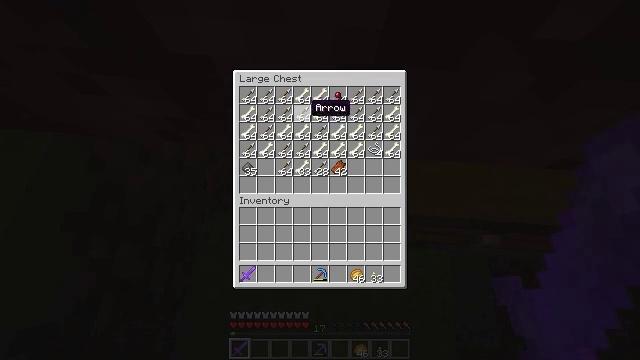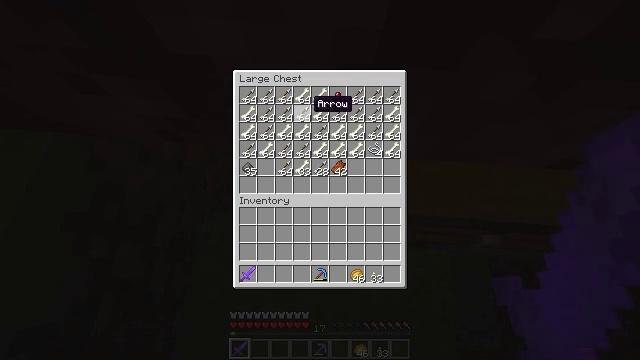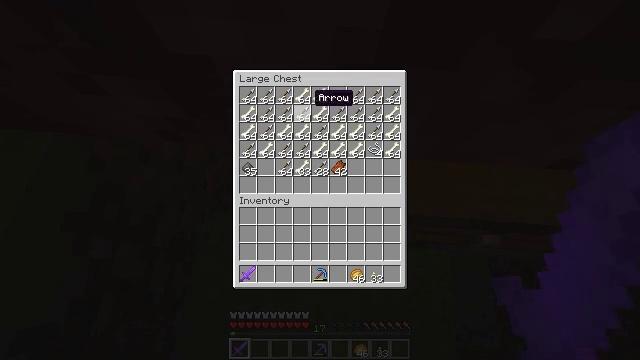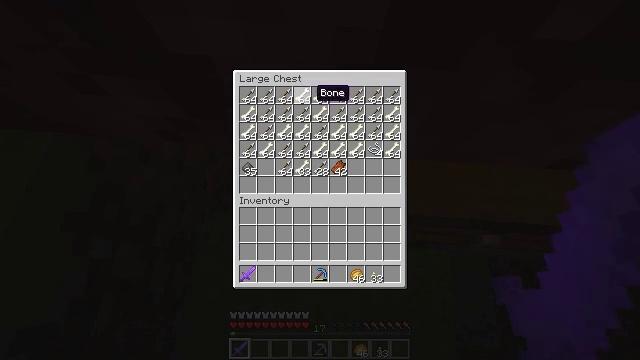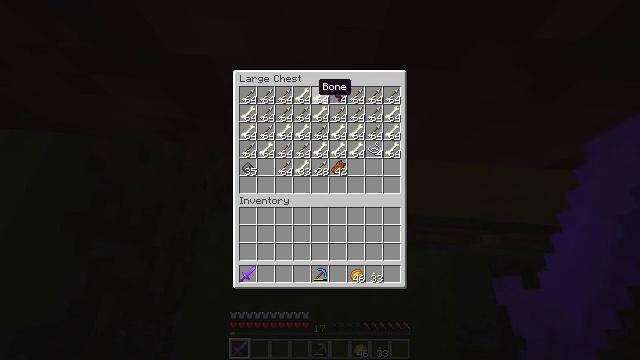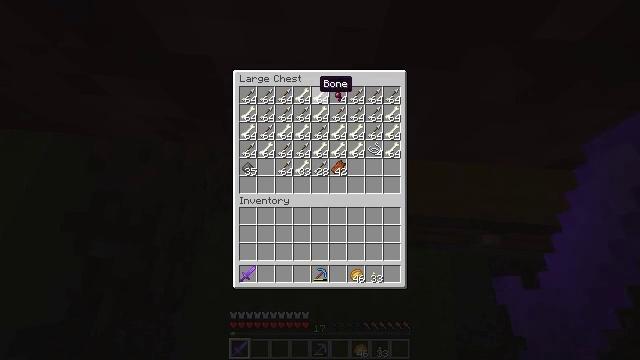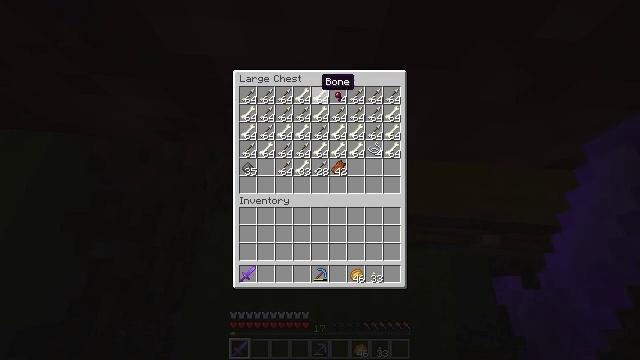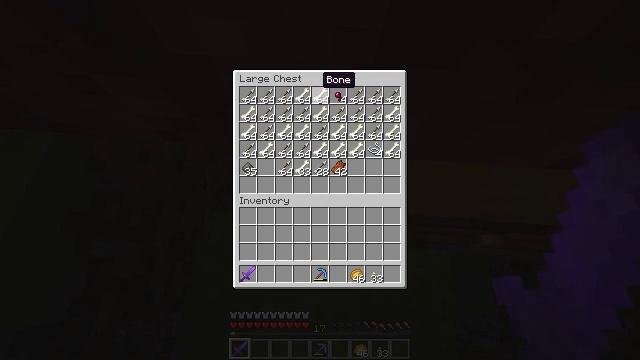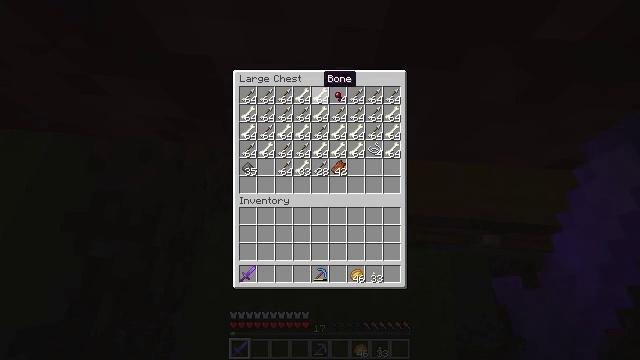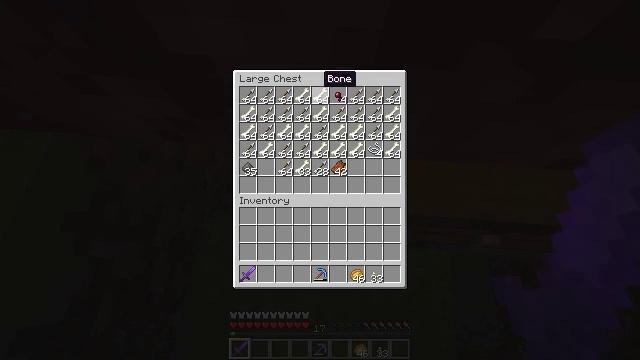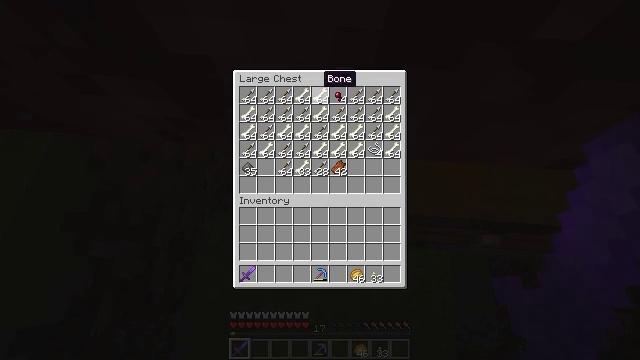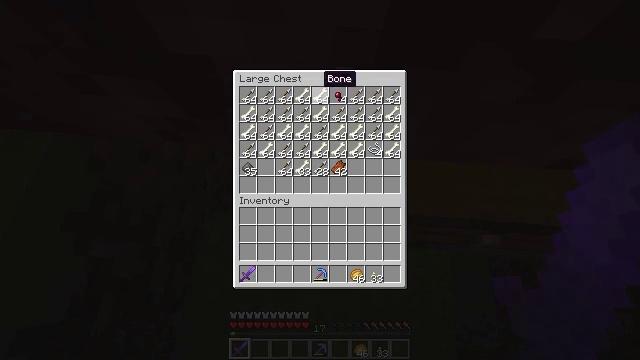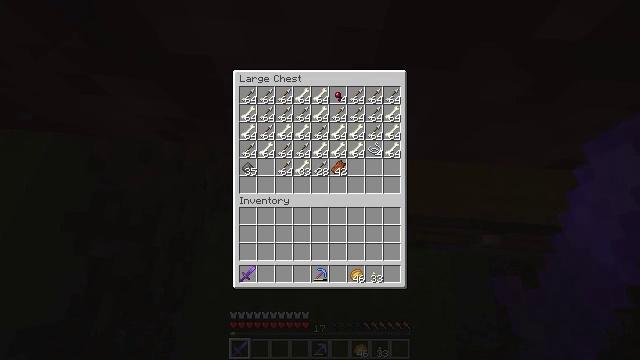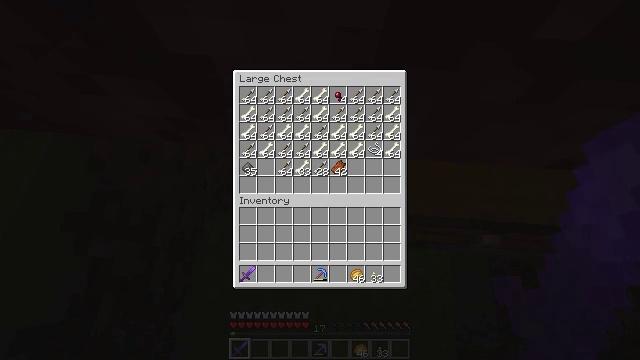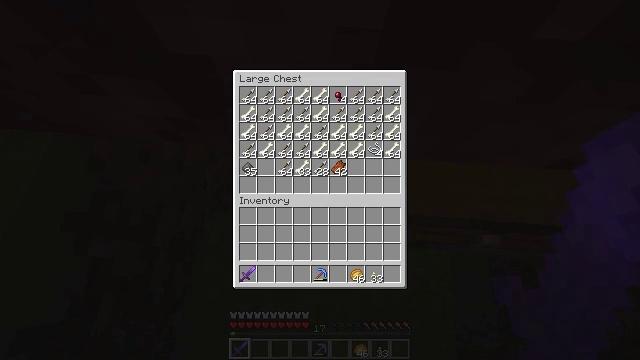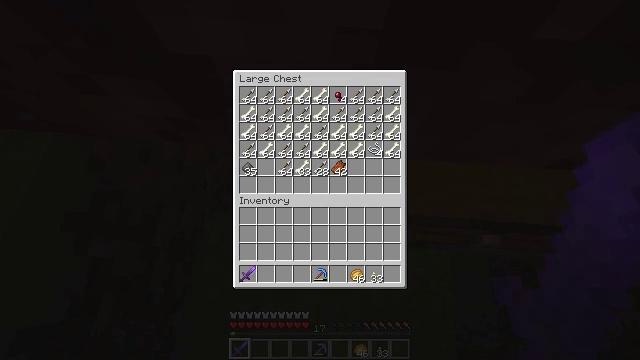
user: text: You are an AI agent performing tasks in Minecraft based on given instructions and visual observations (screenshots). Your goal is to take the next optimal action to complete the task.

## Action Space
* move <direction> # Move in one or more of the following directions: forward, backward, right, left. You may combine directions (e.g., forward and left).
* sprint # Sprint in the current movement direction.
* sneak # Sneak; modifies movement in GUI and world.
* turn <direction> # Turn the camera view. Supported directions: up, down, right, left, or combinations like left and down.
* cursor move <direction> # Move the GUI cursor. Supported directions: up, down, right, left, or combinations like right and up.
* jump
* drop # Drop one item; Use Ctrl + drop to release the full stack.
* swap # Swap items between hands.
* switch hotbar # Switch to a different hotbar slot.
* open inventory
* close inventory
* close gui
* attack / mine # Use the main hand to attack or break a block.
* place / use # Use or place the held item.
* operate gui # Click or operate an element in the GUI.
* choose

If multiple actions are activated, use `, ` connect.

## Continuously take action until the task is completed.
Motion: motion action
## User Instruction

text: Combat the zombie.
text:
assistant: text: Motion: no_op
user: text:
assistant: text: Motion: no_op
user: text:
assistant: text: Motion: no_op
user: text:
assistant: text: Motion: no_op
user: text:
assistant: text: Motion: no_op
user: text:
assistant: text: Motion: no_op
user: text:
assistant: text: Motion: no_op
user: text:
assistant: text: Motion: no_op
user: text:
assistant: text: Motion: no_op
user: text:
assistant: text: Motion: no_op
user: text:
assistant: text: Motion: no_op
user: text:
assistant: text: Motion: no_op
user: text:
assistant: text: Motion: cursor move up
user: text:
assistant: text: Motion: cursor move up
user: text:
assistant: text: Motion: no_op
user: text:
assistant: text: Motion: no_op
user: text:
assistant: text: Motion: no_op
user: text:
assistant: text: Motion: no_op
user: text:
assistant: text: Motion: no_op
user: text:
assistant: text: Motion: no_op
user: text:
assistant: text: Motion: no_op
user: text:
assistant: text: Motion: no_op
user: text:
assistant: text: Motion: no_op
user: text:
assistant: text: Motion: no_op
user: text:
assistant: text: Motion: no_op
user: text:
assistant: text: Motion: no_op
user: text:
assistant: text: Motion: no_op
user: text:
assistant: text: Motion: no_op
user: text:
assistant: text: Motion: no_op
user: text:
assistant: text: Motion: no_op